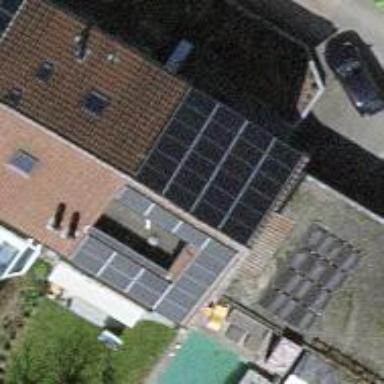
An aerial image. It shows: Solar power generator.